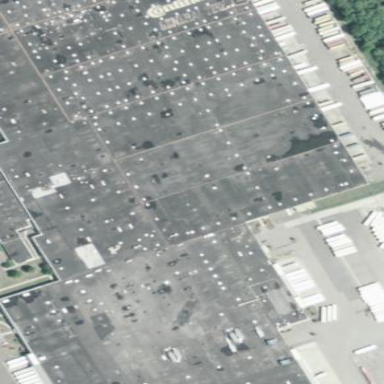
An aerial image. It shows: Warehouse building.